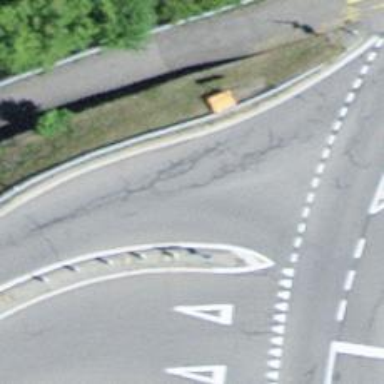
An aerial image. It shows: Bollard barrier.